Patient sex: F
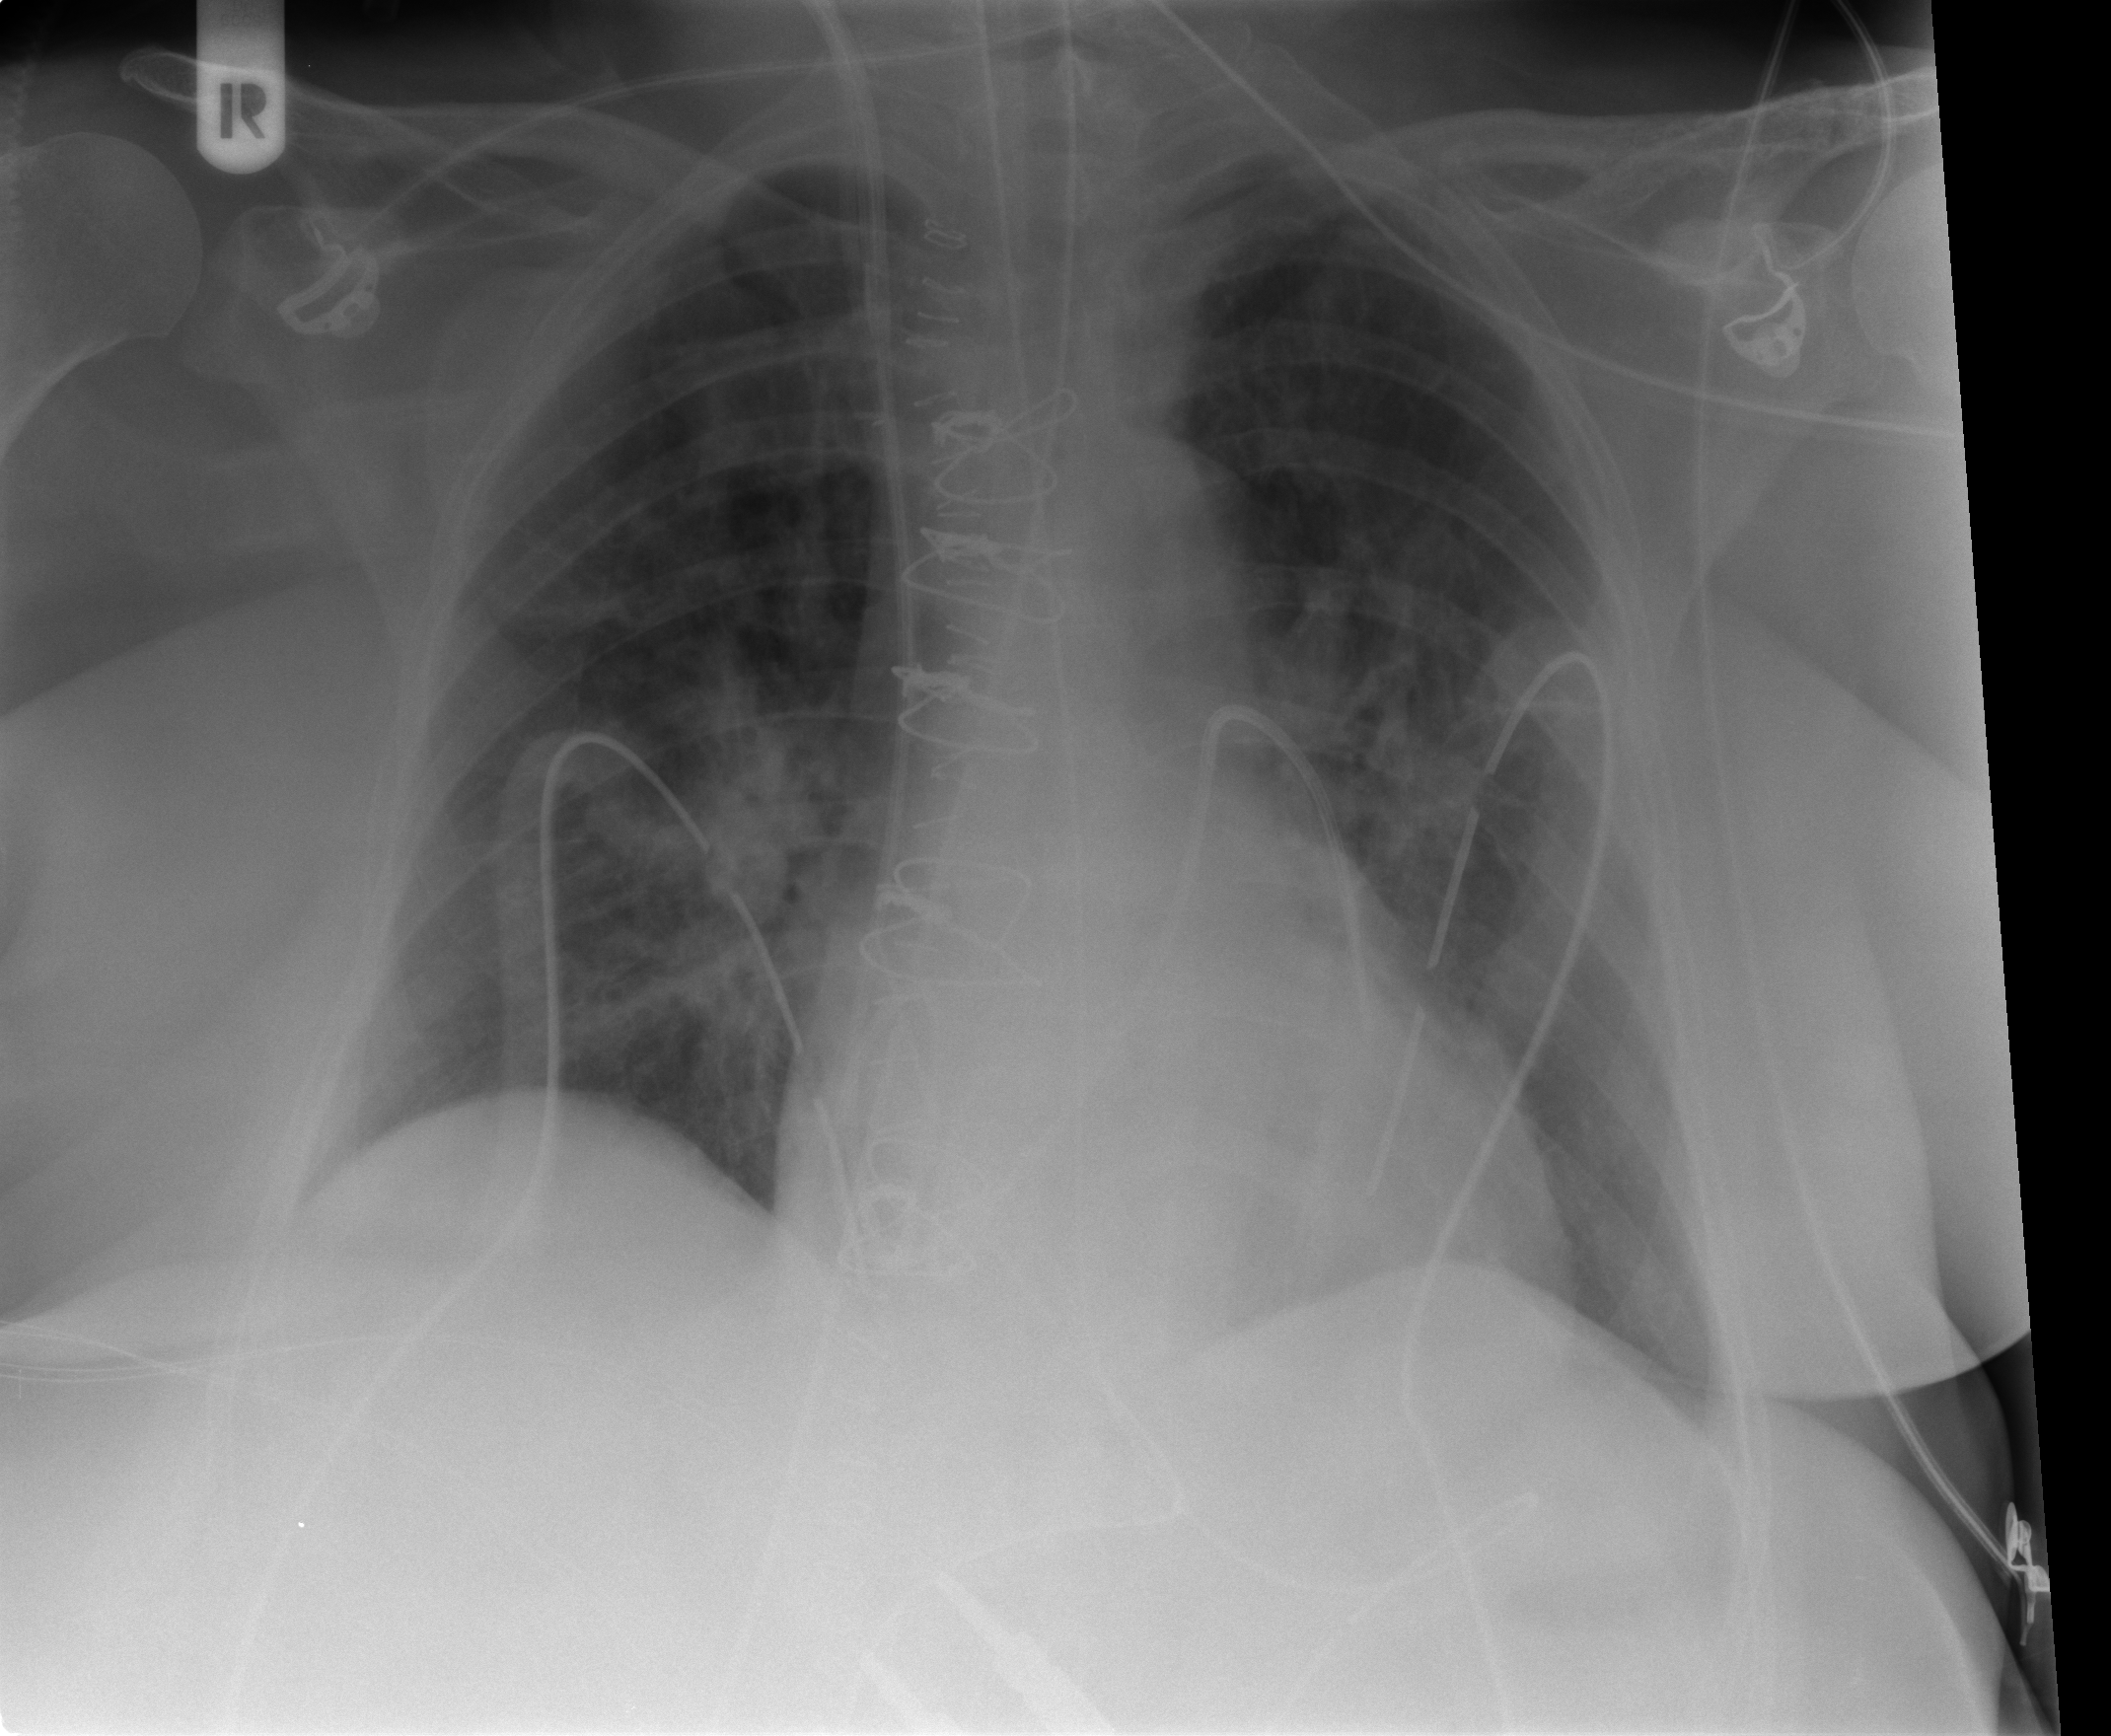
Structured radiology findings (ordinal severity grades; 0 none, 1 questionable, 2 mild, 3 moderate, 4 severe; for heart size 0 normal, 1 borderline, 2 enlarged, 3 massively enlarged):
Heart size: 1
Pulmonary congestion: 2
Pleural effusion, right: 0
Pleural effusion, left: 1
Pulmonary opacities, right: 1
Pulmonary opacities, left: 0
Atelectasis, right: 1
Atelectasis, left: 1